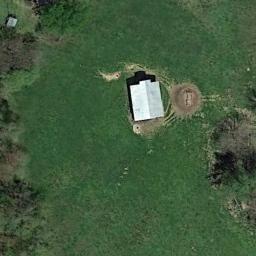
Label: residential